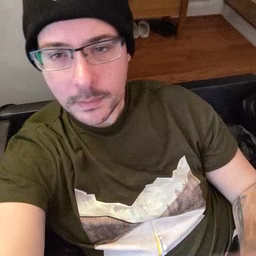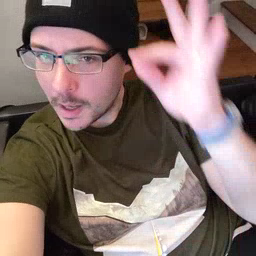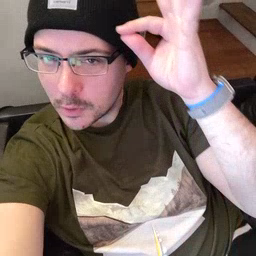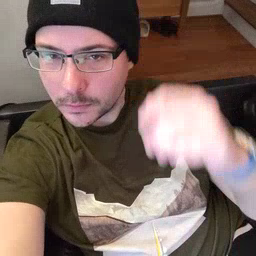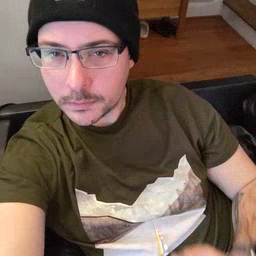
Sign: hair